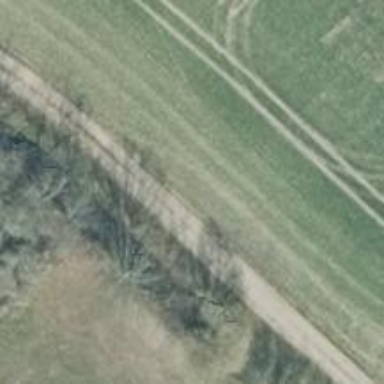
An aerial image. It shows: Gravel track with grade 3 tracktype.